Field crop: maize
Growth stage: 1
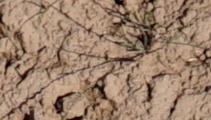
Species: lolium